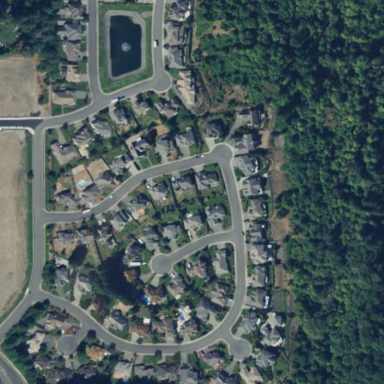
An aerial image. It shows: Neighbourhood with single-family residential houses.